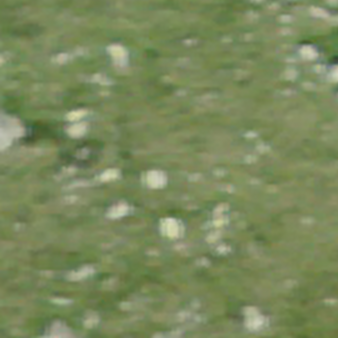
Label: other